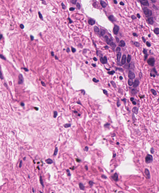
Tumor epithelial tissue: yes
Tumor-associated stroma tissue: yes
Normal tissue: no